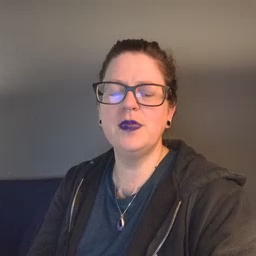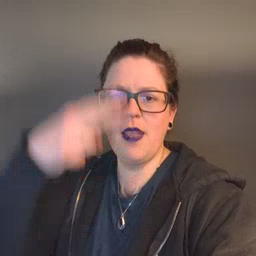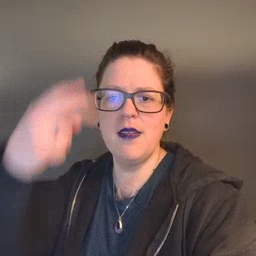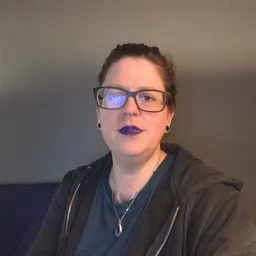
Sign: high